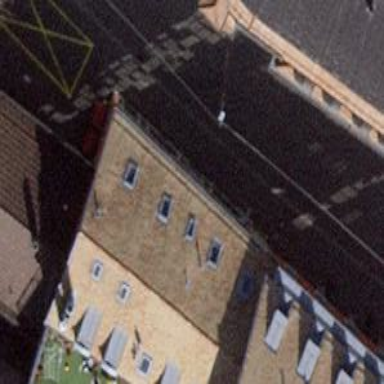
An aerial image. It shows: Restaurant.